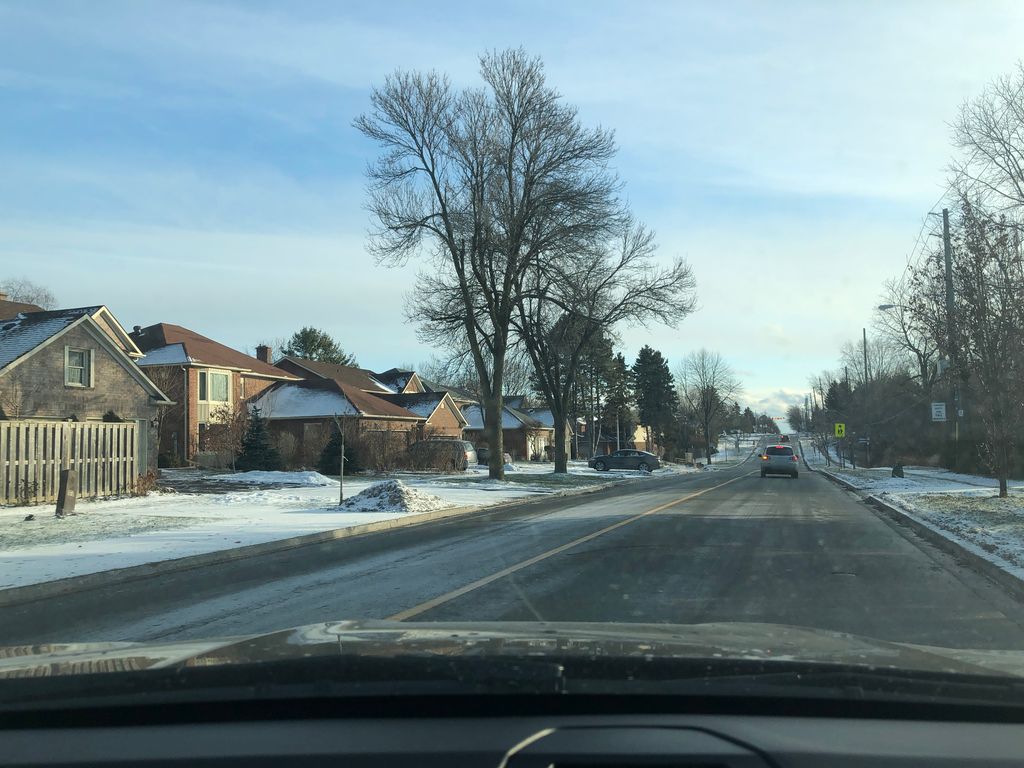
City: toronto